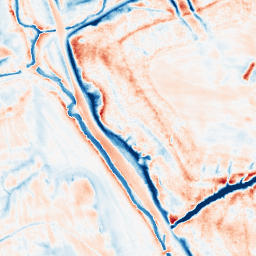
Category: trend_removal
Decomposition family: local_polynomial
Decomposition parameters: window_size: 21
degree: 3
Upsampling method: regularized
Upsampling parameters: scale: 2
lambda_reg: 0.01
Upsampling scale: 2